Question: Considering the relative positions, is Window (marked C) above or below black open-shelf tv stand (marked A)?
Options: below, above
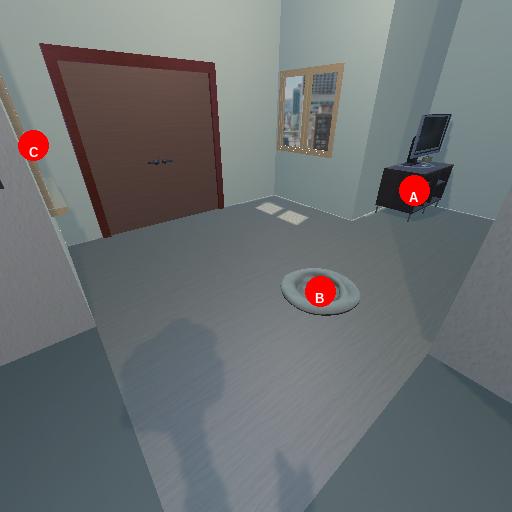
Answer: below